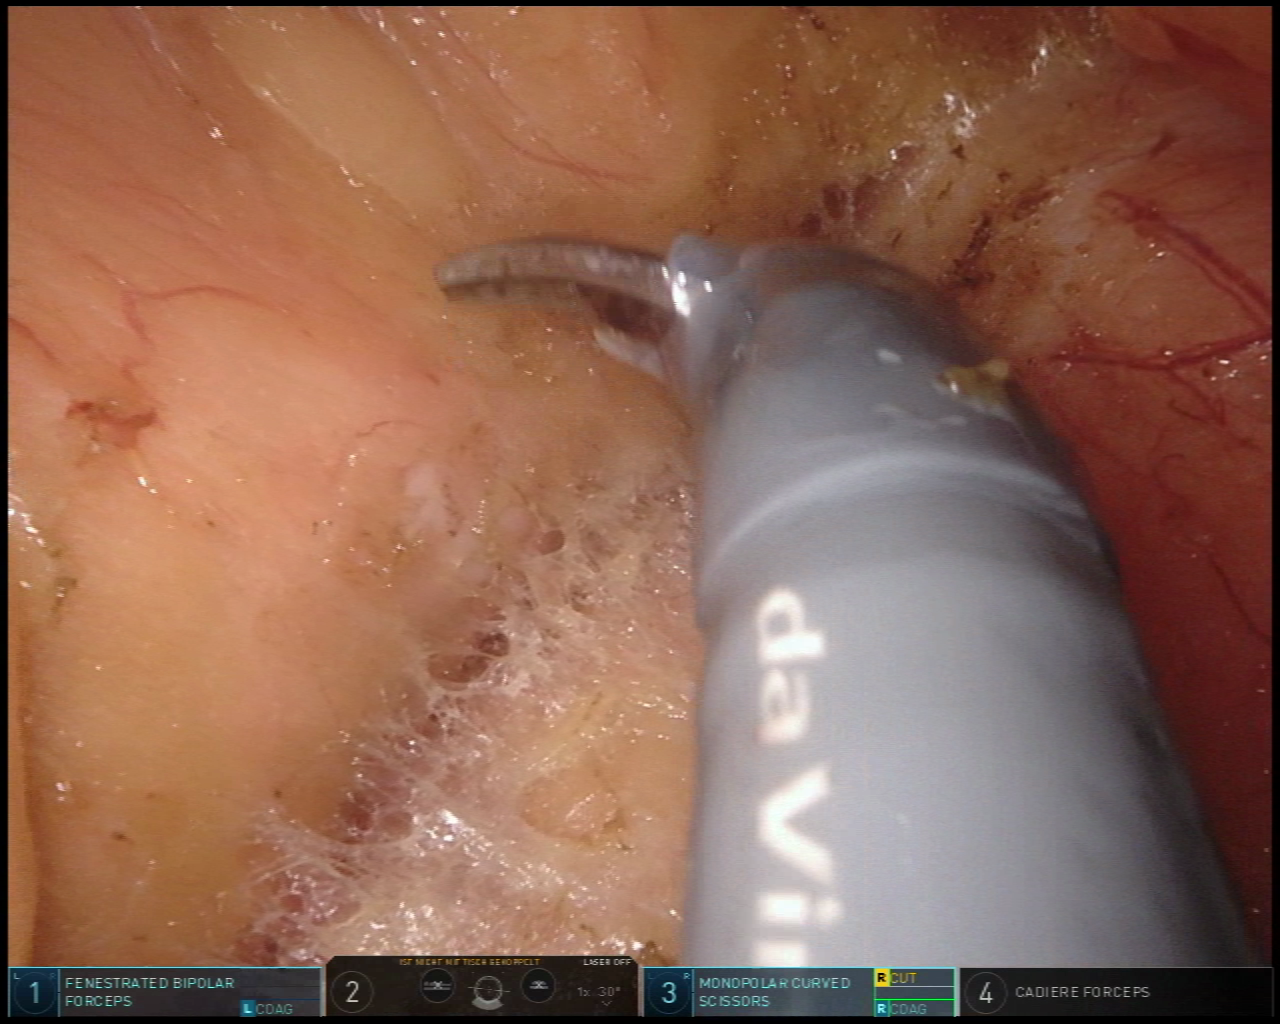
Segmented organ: pancreas
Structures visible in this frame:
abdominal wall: no
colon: no
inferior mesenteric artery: no
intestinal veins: no
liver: no
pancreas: yes
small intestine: no
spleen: no
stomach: no
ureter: no
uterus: no
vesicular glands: no